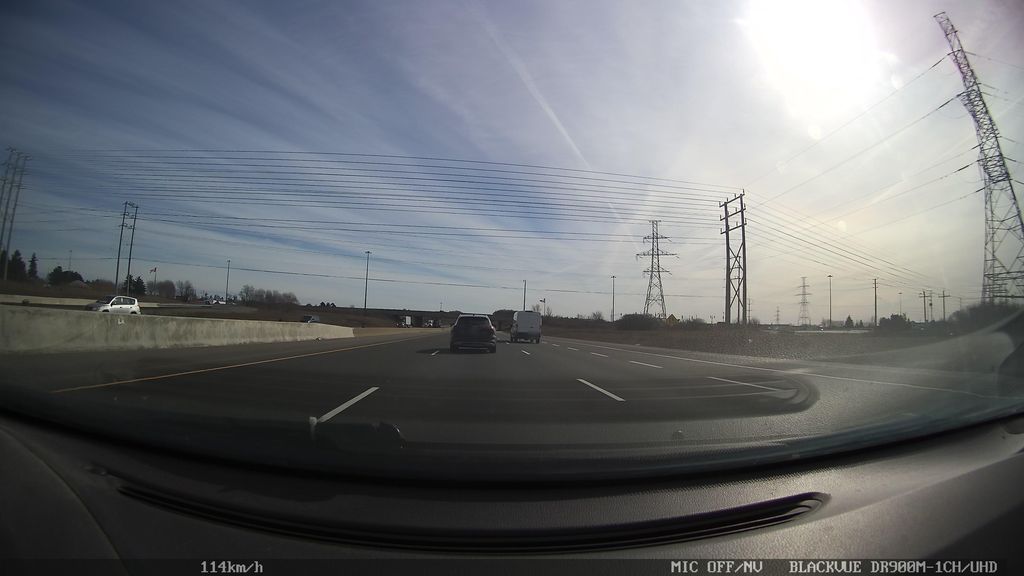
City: kitchener-waterloo